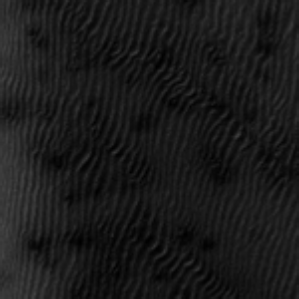
Label: frost